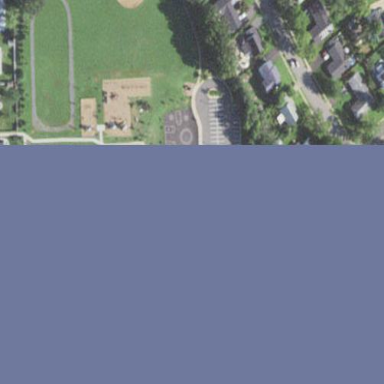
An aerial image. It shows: Elementary school.